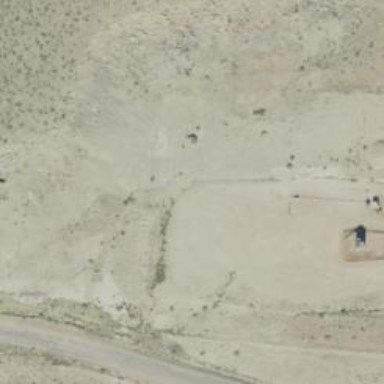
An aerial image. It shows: Petroleum well.